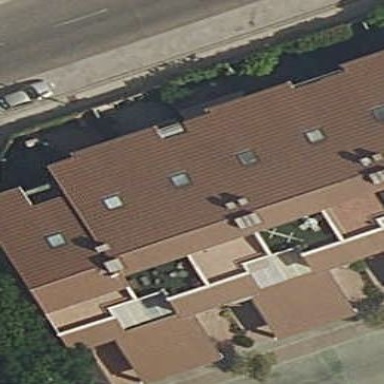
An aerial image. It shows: Residential building.